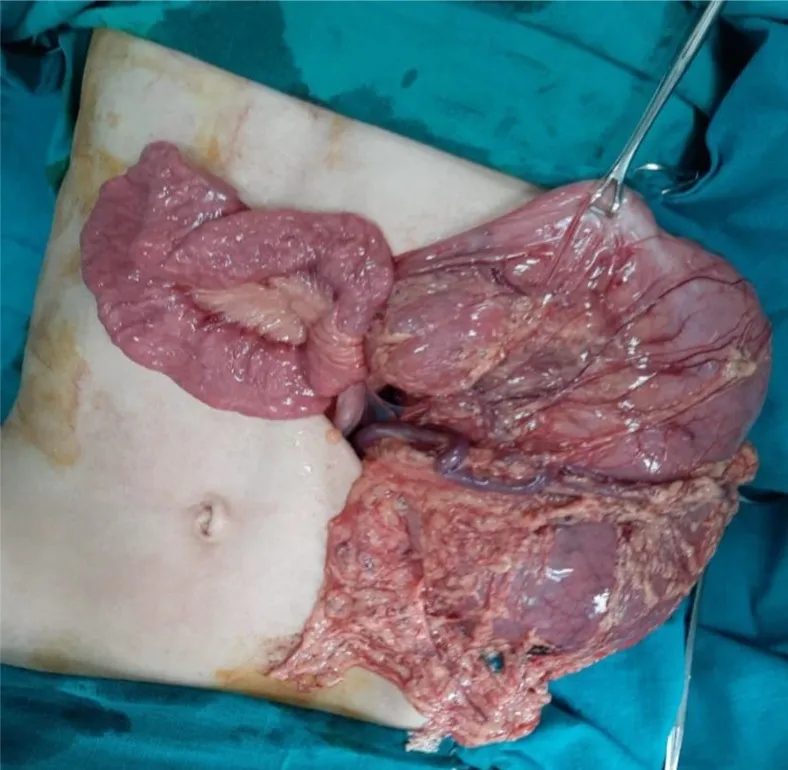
Intraoperative findings: the stomach is rotated with displacement of the cardia under the pyloric level.
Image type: medical_photograph (other_medical_photograph)